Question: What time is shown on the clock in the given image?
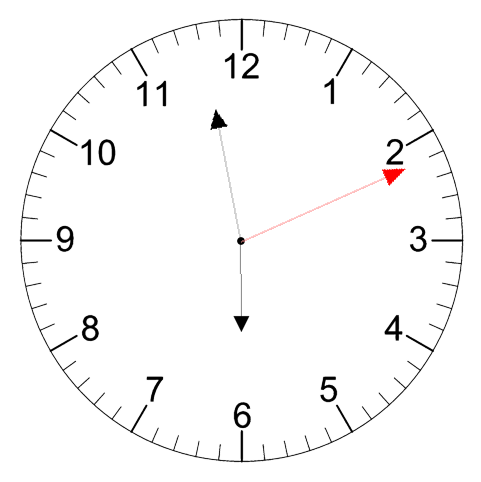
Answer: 05:58:11